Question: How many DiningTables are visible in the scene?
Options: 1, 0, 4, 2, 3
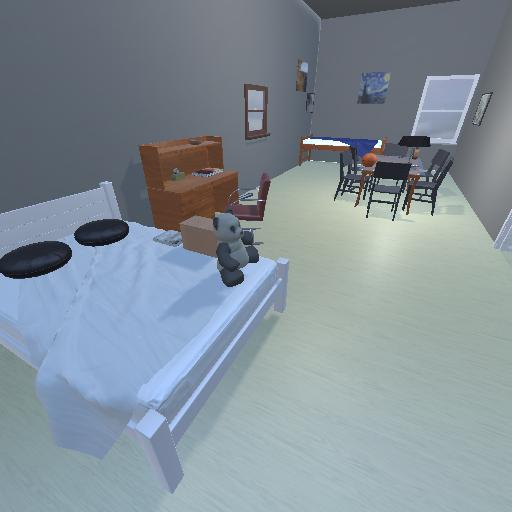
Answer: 1